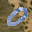
Label: 0